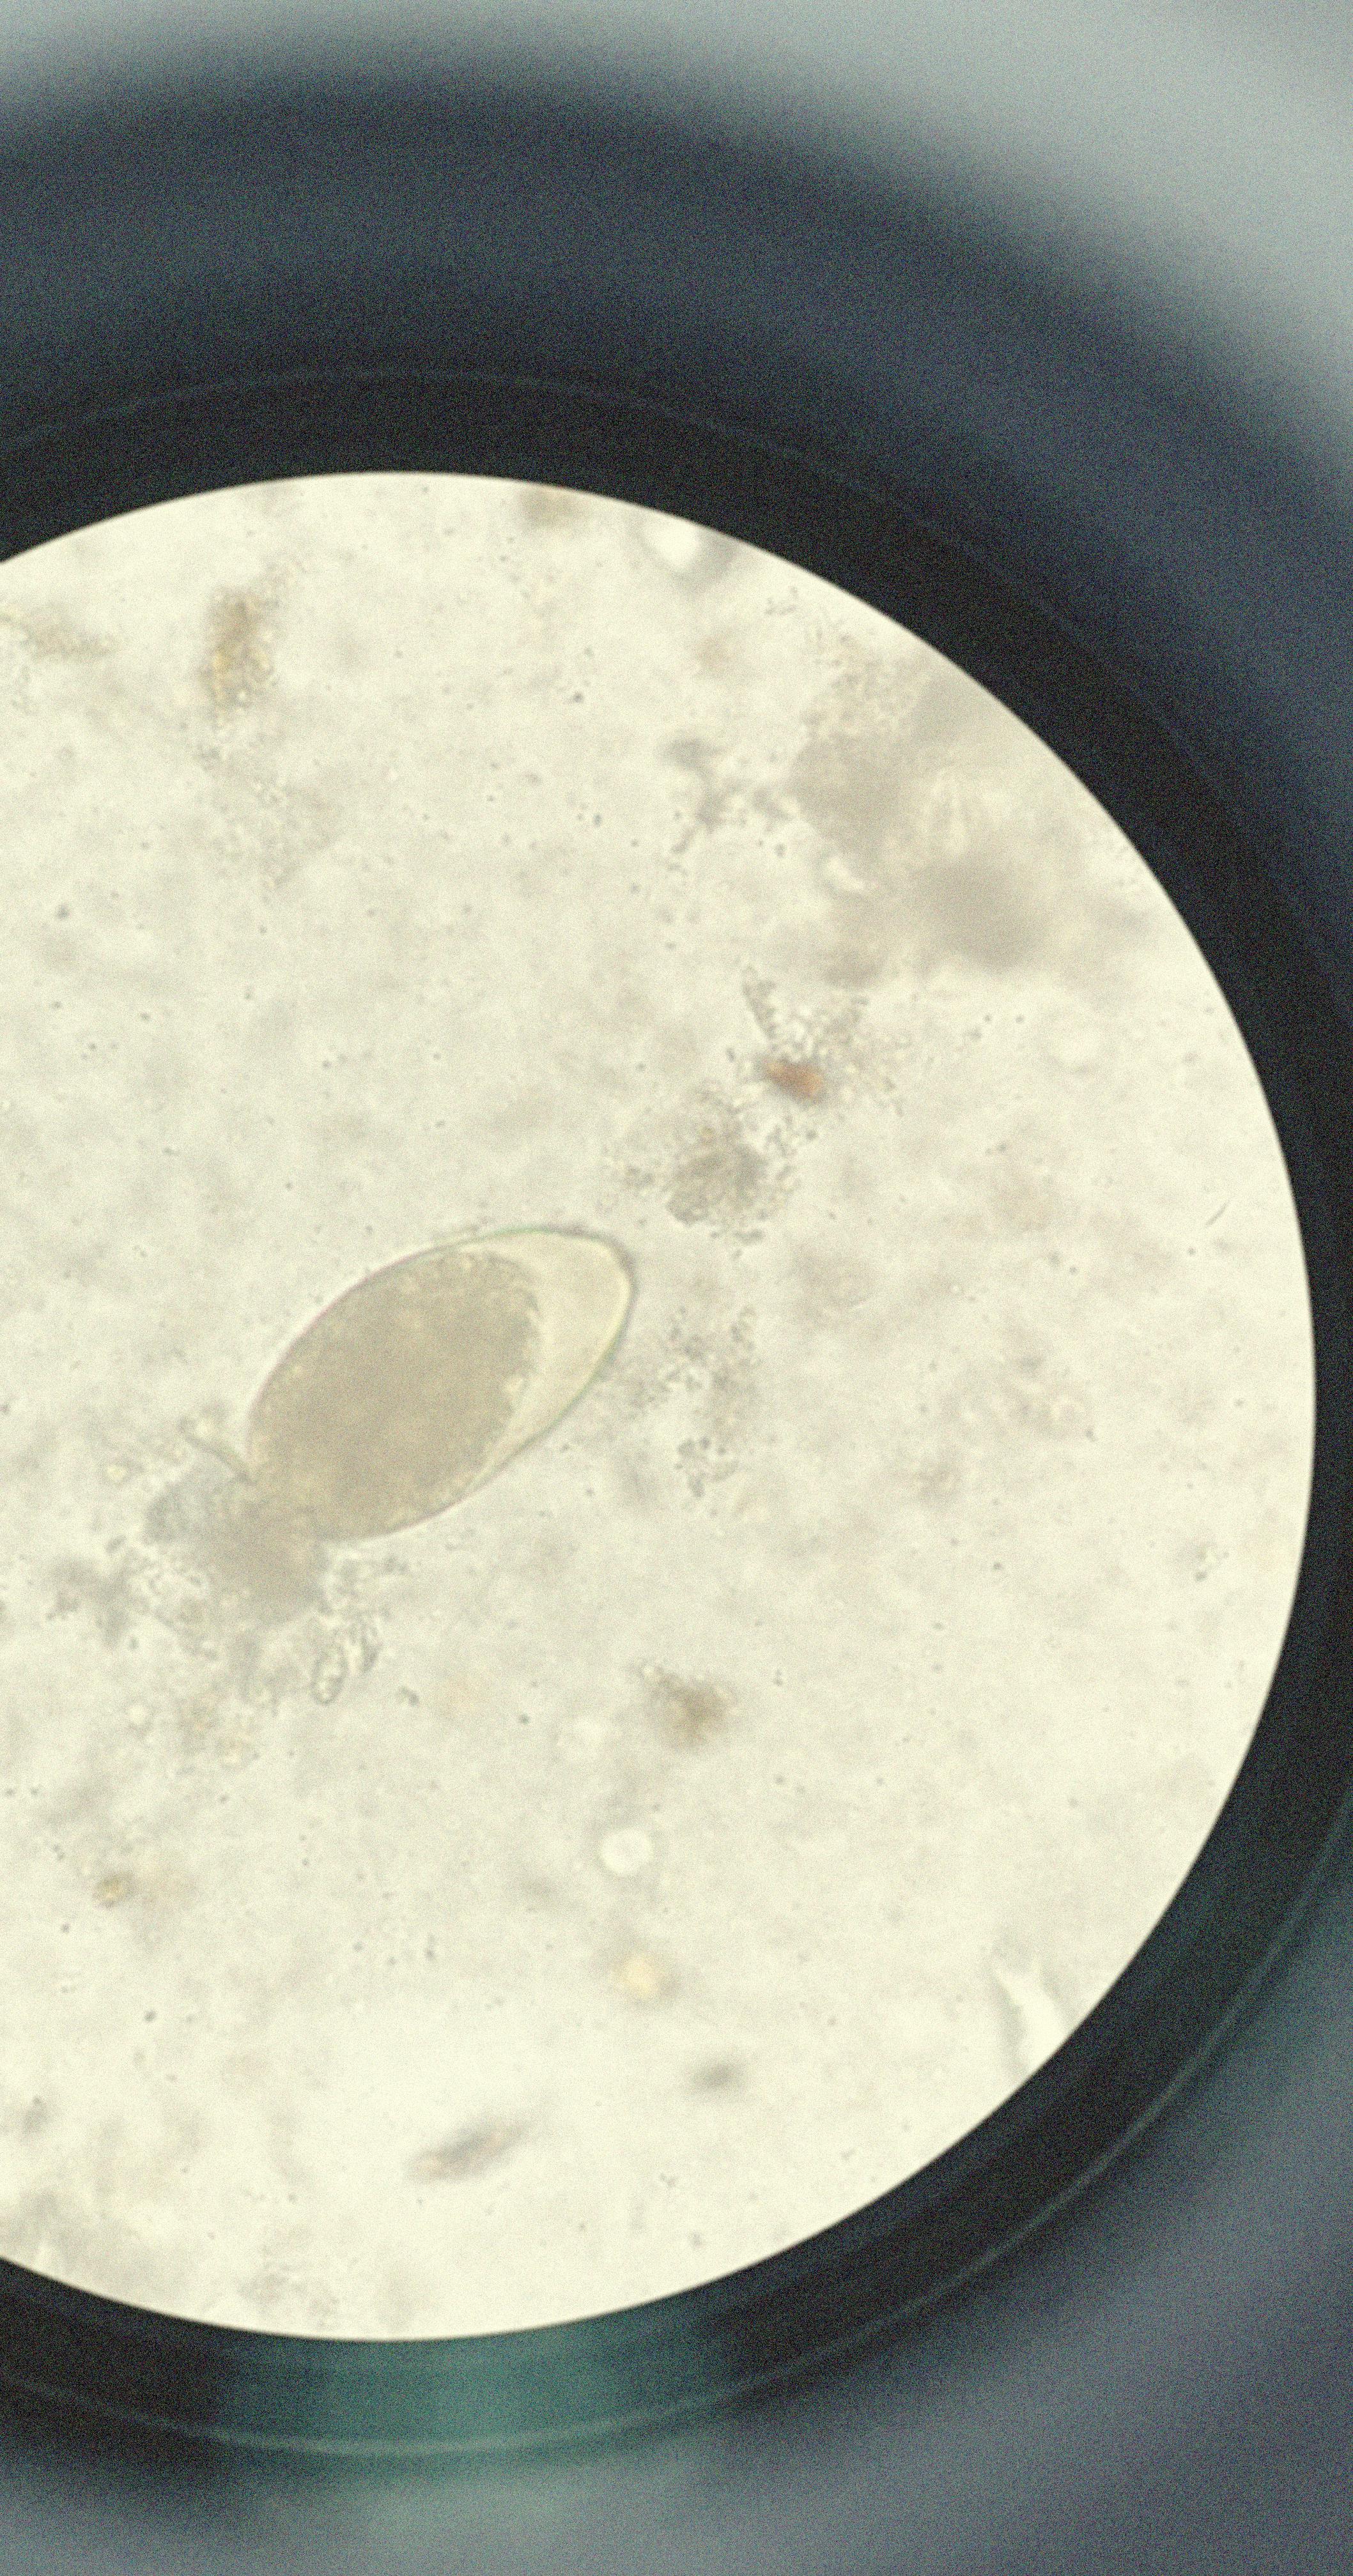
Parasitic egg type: Fasciolopsis buski